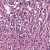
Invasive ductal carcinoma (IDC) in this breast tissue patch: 1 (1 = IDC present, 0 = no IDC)